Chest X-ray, PA view. Patient: 63 years old, sex M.
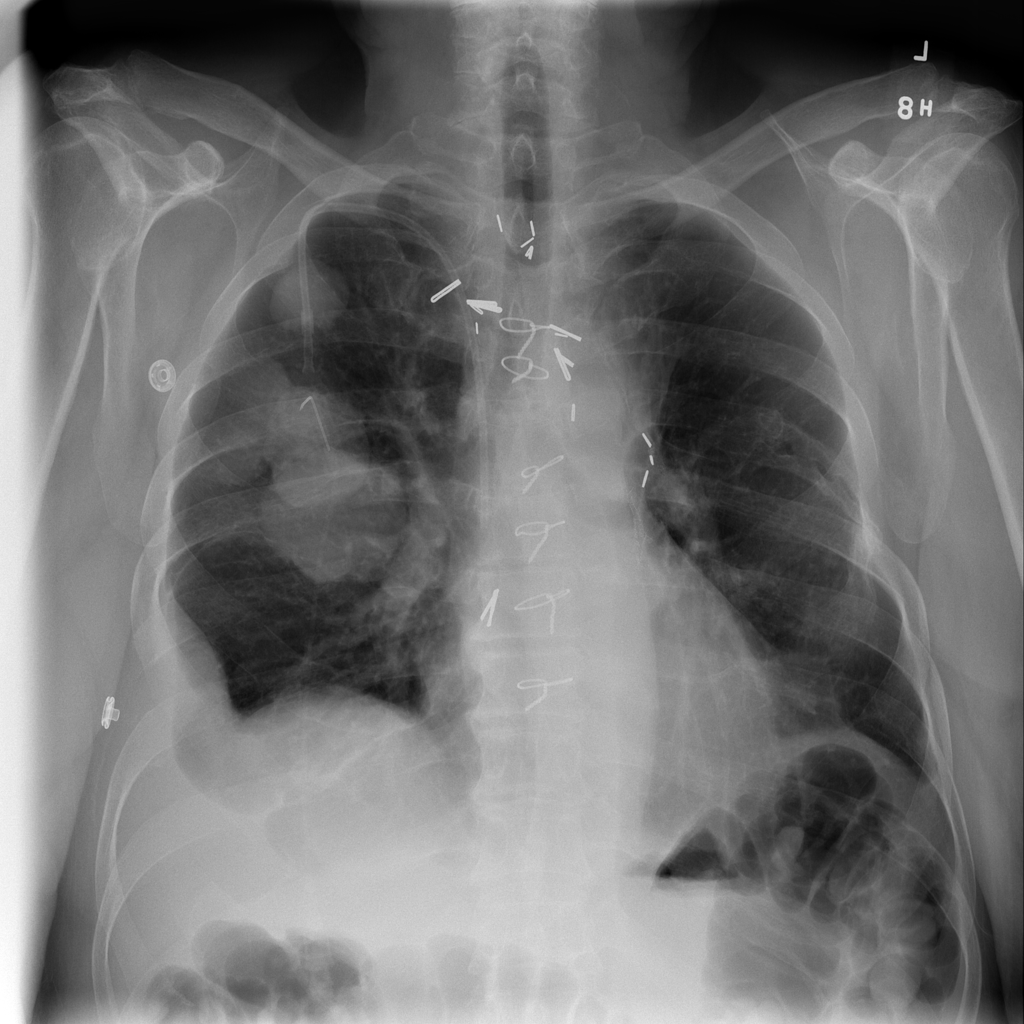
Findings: Mass